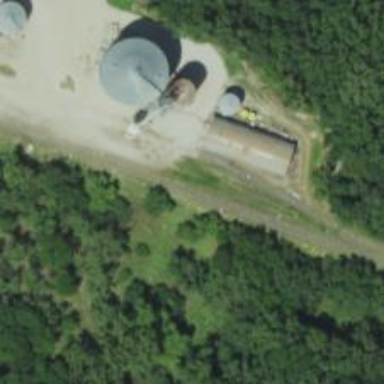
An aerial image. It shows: Abandoned railway.